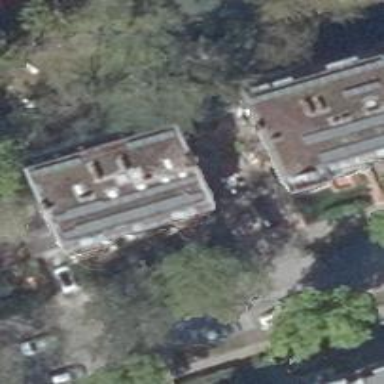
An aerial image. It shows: Residential building.